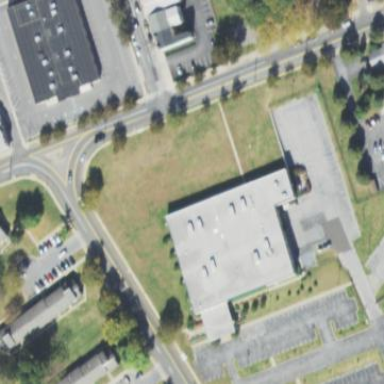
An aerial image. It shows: Gray-roofed school building.